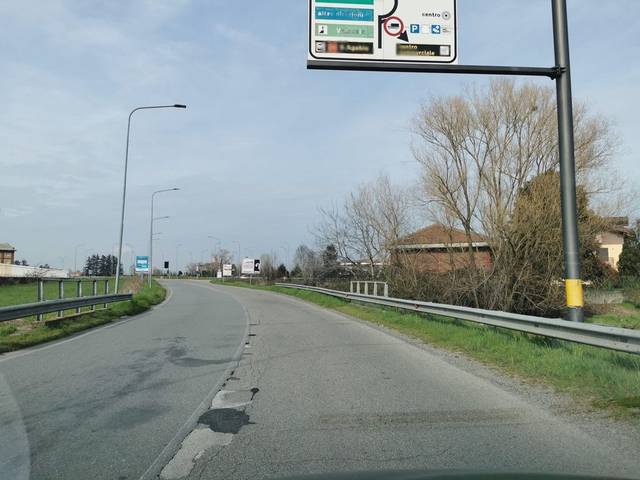
Region: Italy
Coordinates: 45.454, 8.599